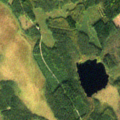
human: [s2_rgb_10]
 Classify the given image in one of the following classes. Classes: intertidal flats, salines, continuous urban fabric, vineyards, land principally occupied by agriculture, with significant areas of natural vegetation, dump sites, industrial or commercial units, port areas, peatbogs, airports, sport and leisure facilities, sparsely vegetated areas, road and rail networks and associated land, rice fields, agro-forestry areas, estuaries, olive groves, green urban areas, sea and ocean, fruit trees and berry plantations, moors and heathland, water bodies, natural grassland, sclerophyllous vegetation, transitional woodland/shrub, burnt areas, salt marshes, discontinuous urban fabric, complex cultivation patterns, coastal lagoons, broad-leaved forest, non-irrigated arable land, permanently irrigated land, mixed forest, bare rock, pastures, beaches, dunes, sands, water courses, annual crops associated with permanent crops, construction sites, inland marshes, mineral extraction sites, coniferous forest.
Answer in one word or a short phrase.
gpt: coniferous forest, transitional woodland/shrub, peatbogs